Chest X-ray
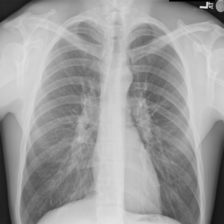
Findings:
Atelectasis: negative
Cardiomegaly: negative
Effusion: negative
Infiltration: negative
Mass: negative
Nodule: negative
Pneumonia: negative
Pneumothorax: negative
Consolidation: negative
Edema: negative
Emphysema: negative
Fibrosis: negative
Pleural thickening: negative
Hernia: negative